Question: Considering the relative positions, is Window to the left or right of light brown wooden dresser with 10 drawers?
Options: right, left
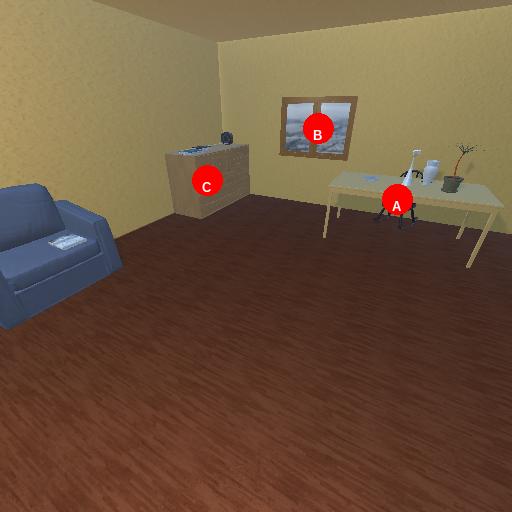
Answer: right